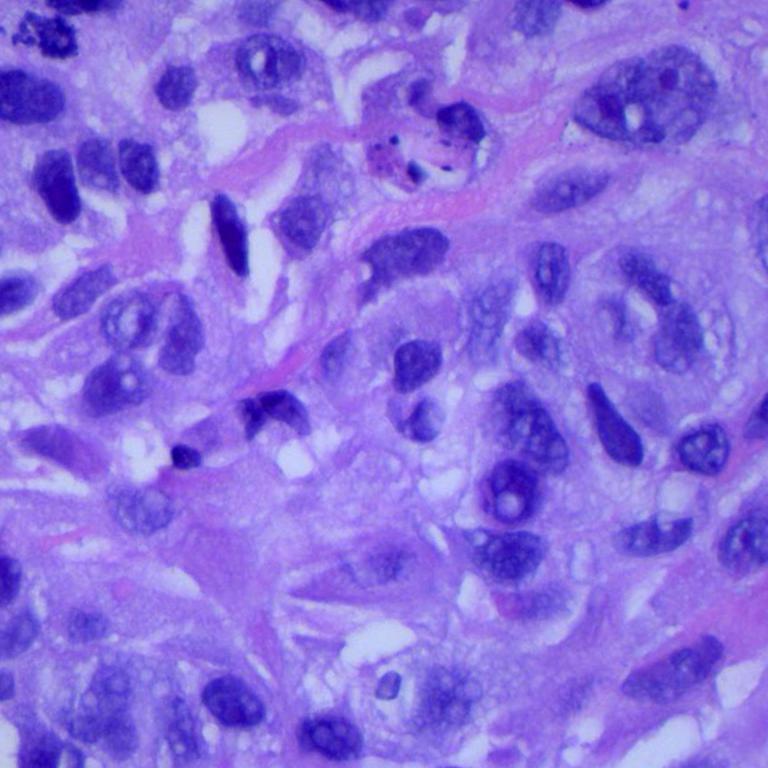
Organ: lung
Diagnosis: squamous carcinomas